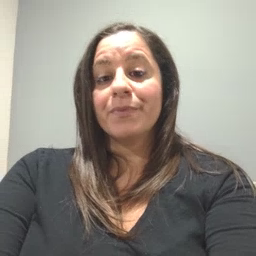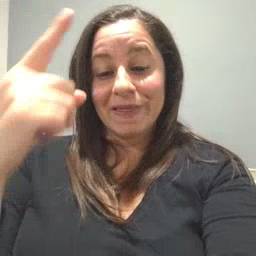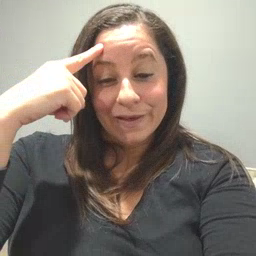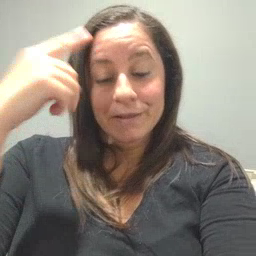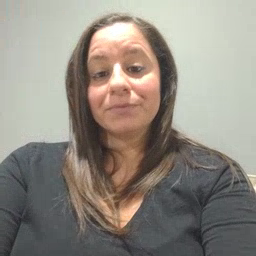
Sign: think